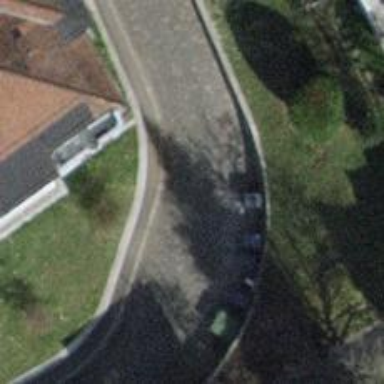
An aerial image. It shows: Driveway made of sett.